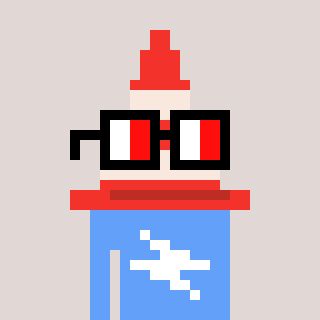
a pixel art character with square glasses with black frames and red eyes, a cone-shaped head and a blue-colored body on a warm background